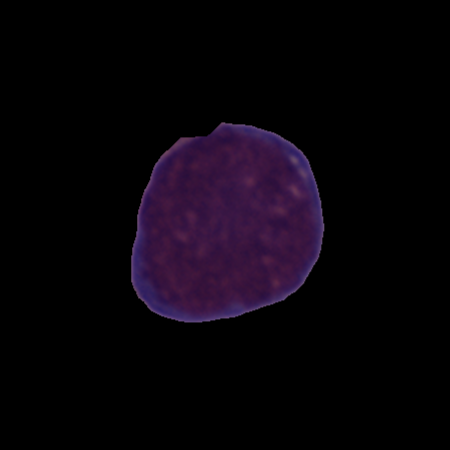
Label: healthy